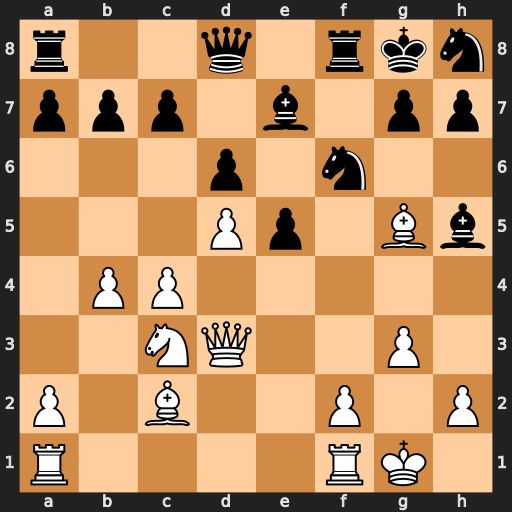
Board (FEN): r2q1rkn/ppp1b1pp/3p1n2/3Pp1Bb/1PP5/2NQ2P1/P1B2P1P/R4RK1
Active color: w
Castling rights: -
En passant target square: -
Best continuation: Bxf6 Bg6 Bxe7